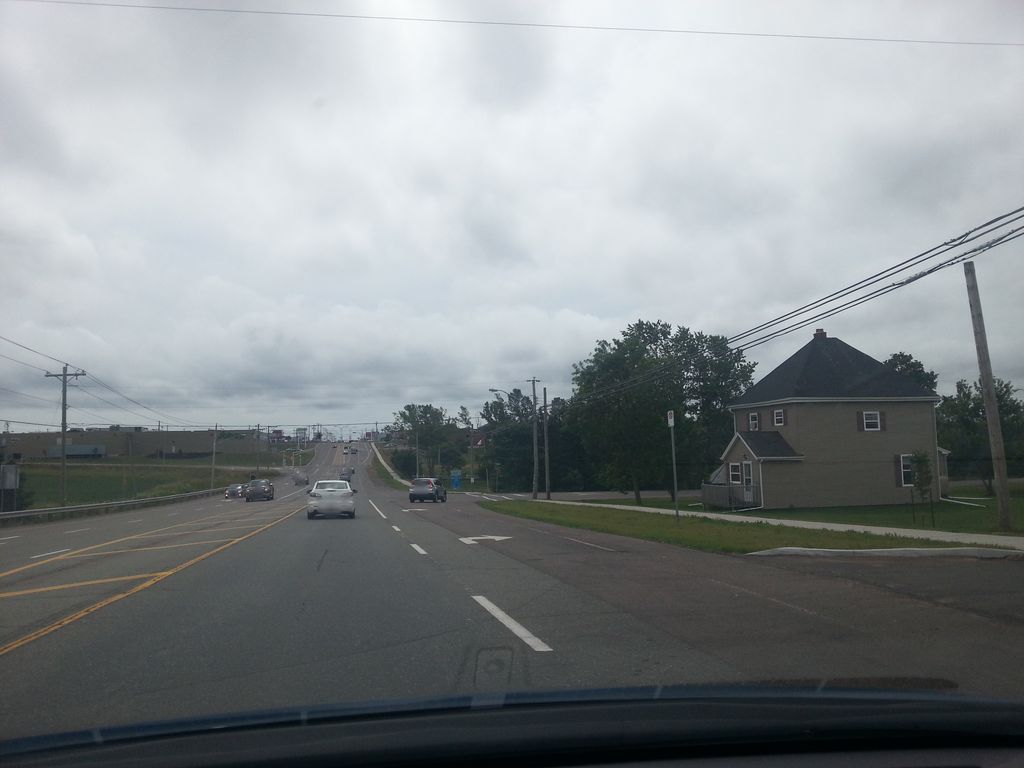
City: charlottetown